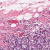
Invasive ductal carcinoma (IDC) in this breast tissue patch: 1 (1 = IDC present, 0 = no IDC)